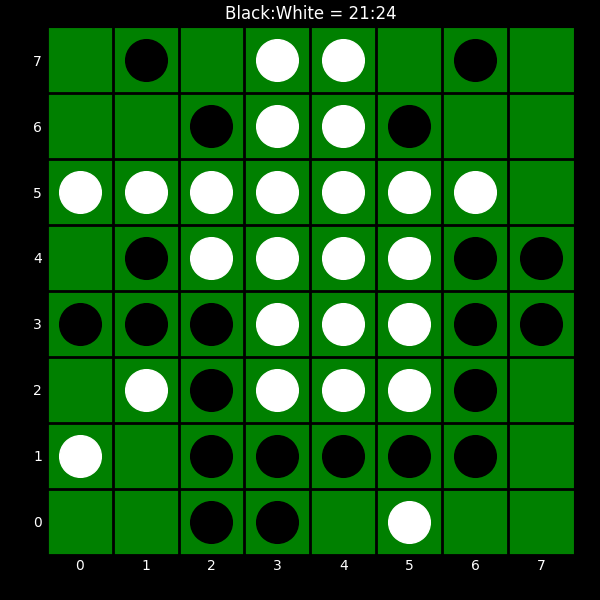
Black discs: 21
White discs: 24